Question: I'm trying to center a bunch of control within a fieldset and 2 of them are '<asp:FileUpload />' .One is behaving as intended but not the other :

I've created my fieldset within a '<div id="container">' and inside the fieldset you have a '<div class="content">' which contains the Labels, FileUpload etc.
The aspx file is as follow :
'''
<div id="container">
<fieldset>
<legend style="color:#CC0000; font-size:medium; font-weight:bold">Nouvelle demande de tarif image</legend>
<br />
<div class="content">
<asp:Label ID="Label2" runat="server" Text="Nom du catalogue : "
Font-Bold="True"></asp:Label>
<asp:TextBox ID="TB_name" runat="server"></asp:TextBox>
<asp:CustomValidator ID="CustomValidator2" runat="server"
ErrorMessage="CustomValidator" ControlToValidate="TB_name" ForeColor="#CC0000"
onservervalidate="CustomValidator2_ServerValidate" ValidateEmptyText="True"></asp:CustomValidator>
<br />
<br />
<asp:Label ID="Label3" runat="server"
Text="Veuillez selectionner un fichier CSV :" Font-Bold="True"></asp:Label><br />
<br />
<asp:FileUpload ID="csvUpload" runat="server" />
<asp:CustomValidator ID="CustomValidator1" runat="server"
ErrorMessage="CustomValidator" ControlToValidate="csvUpload"
Display="Dynamic" ForeColor="#CC0000"
onservervalidate="CustomValidator1_ServerValidate"
ValidateEmptyText="True"></asp:CustomValidator>
<br />
<br />
<br />
<asp:Label ID="Label1" runat="server"
Text="Veuillez selectionner un logo (facultatif) :" Font-Bold="True"></asp:Label><br />
<br />
<asp:FileUpload ID="pictureUpload" runat="server" />
<asp:CustomValidator ID="CustomValidator3" runat="server"
ErrorMessage="CustomValidator" ControlToValidate="pictureUpload"
ForeColor="#CC0000" onservervalidate="CustomValidator3_ServerValidate"
ValidateEmptyText="True"></asp:CustomValidator>
<br />
<br />
<asp:Button ID="Button1" runat="server" Text="Valider"
onclick="Button1_Click" />
<br />
<br />
<asp:HyperLink ID="HyperLink_validee" runat="server" Font-Underline="True"
ForeColor="#009933" NavigateUrl="~/TarifImageHistorique.aspx">Votre demande a bien ete enregistree</asp:HyperLink>
<br />
</div>
</fieldset>
</div>
'''
and here is the CSS :
'''
fieldset
{
margin-bottom:20px;
border:1px solid rgb(149,149,149);
padding: 10px 10px 10px 10px;
width:100%;
}
#container
{
margin-left:auto;
margin-right:auto;
width:400px;
}
.content
{
text-align:center;
}
'''
I don't get why the second FileUpload won't align as the first one. Can anyone enlighten me ?
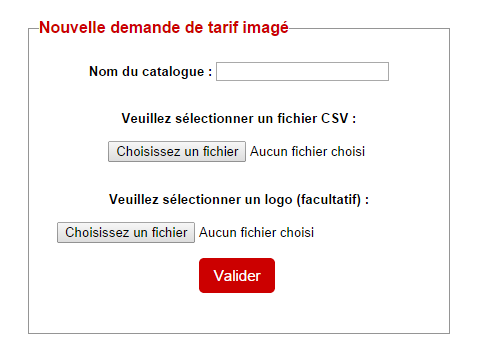
Answer: Your CustomValidator3 in front of second file upload control needs dynamic displaying so just add 'Display="Dynamic"' and done.